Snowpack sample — Snodgrass Mountain, Crested Butte, Colorado (2/4/25, 12:06 PM MST)
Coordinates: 38.923, -106.968
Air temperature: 35 °F
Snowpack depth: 80 cm
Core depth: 50 cm
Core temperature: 30.2 °F
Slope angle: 14°, slope face: 78°
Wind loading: low
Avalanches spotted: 0
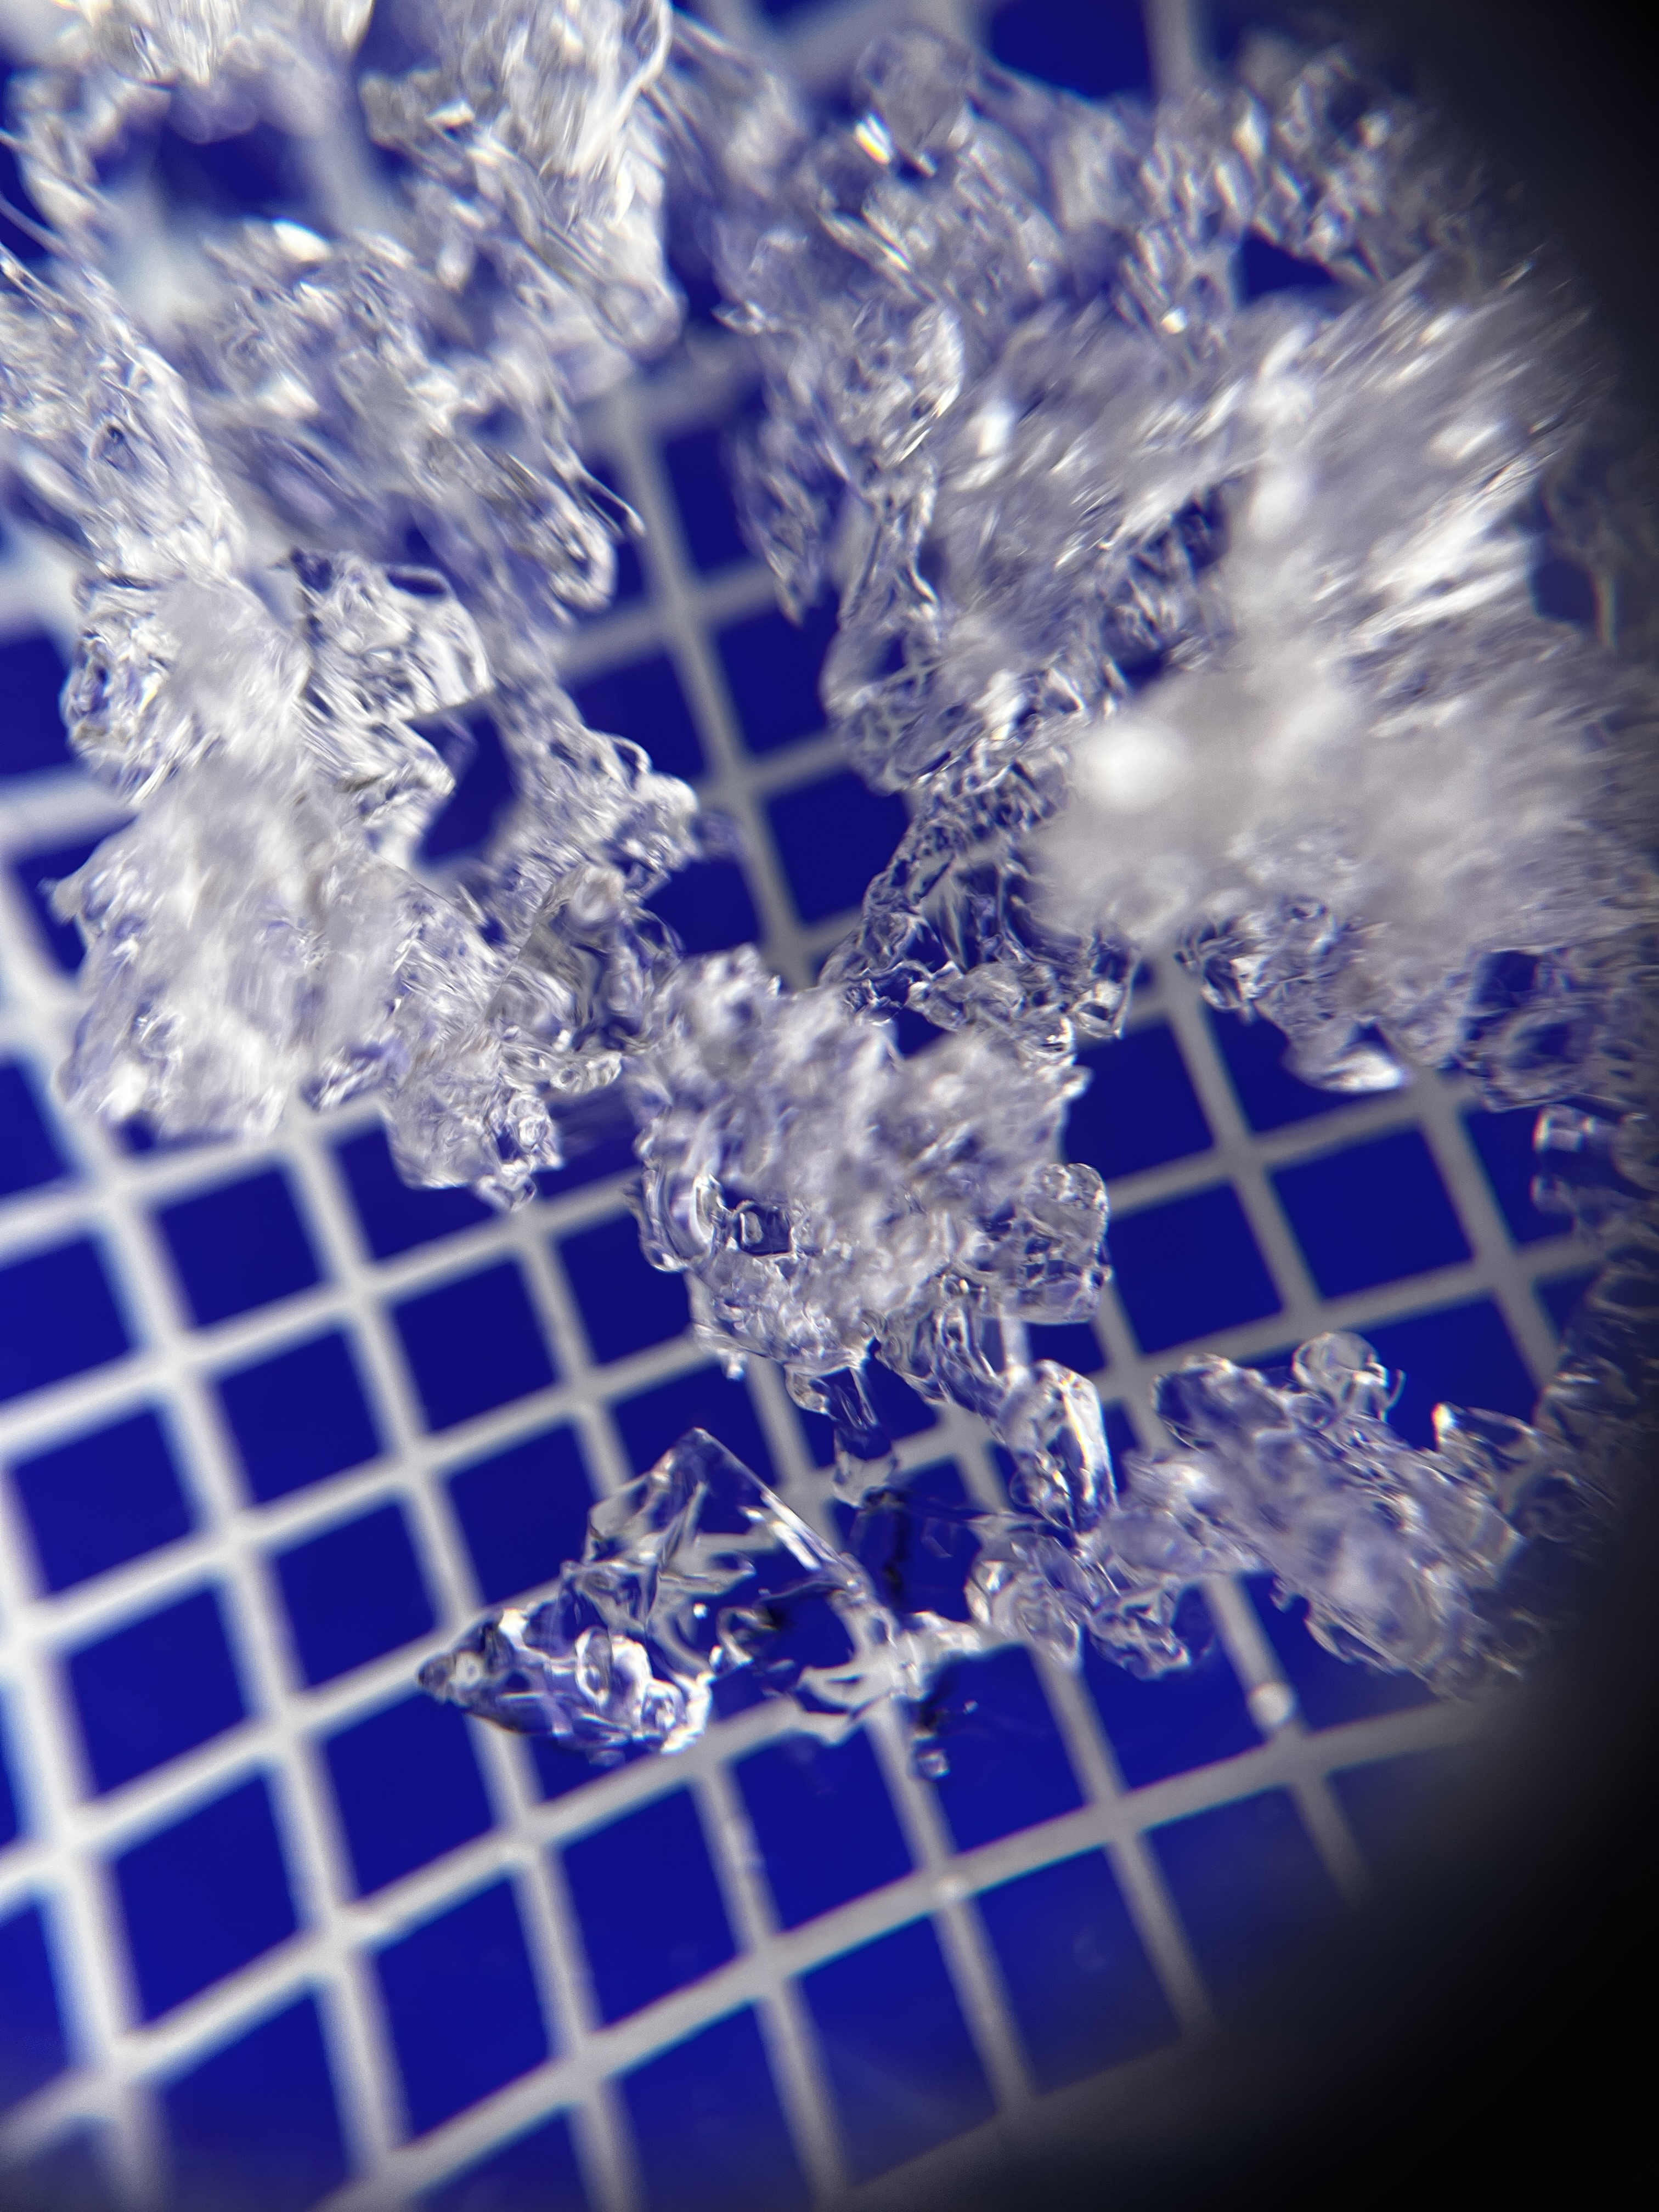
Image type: magnified_profile
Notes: No avalanches nearby, unusually warm weather for the last month reported by residents, Collected 25 yards from treeline